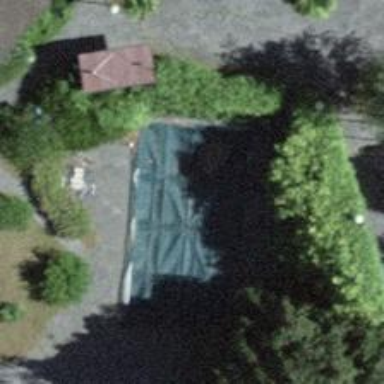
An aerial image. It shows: Swimming pool located in leisure land.